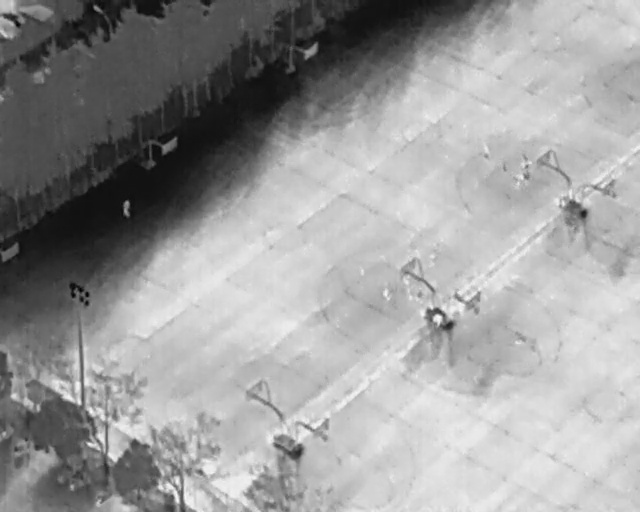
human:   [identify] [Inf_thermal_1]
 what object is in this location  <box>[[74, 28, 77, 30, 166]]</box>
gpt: <ref>1 medium person at the top right</ref>